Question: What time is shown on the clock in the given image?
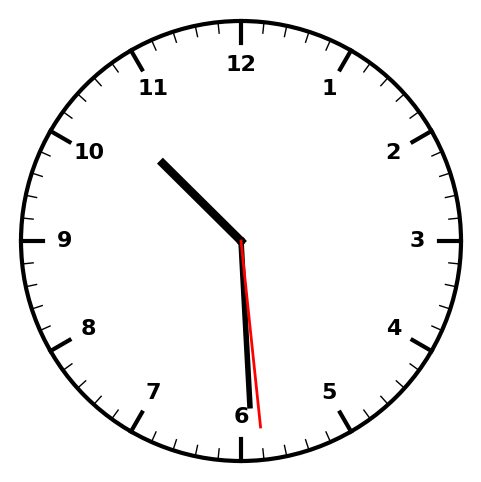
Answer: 10:29:29